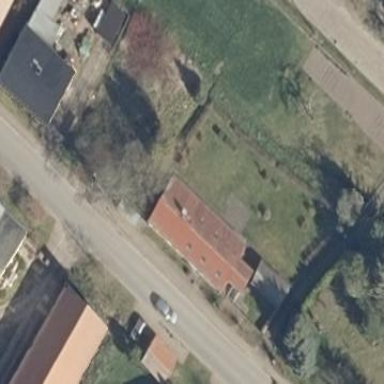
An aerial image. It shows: Detached building with gabled roof.